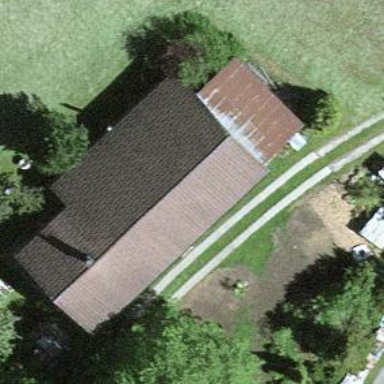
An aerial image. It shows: Detached building with gabled roof.